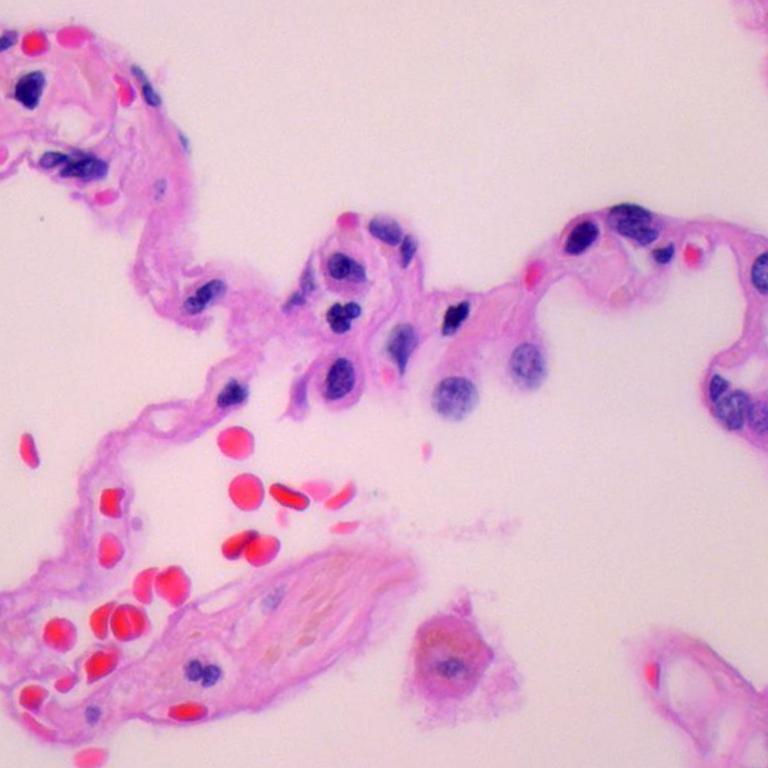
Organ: lung
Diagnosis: benign